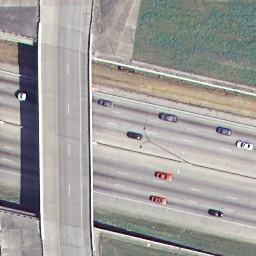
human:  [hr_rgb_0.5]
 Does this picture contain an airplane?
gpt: no

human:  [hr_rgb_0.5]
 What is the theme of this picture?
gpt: overpass

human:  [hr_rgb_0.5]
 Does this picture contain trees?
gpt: no

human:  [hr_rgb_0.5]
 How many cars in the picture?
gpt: nine

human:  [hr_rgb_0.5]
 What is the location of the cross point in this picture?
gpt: left